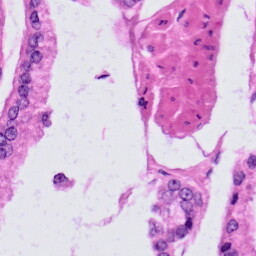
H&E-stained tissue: Prostate